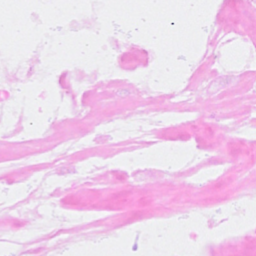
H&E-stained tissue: Breast